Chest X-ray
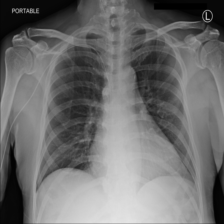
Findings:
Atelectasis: negative
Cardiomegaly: negative
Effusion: negative
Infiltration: negative
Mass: negative
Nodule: negative
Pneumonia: negative
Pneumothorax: negative
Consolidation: negative
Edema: negative
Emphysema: negative
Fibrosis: negative
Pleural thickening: negative
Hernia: negative